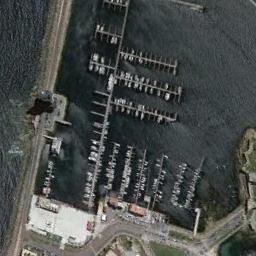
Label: harbor